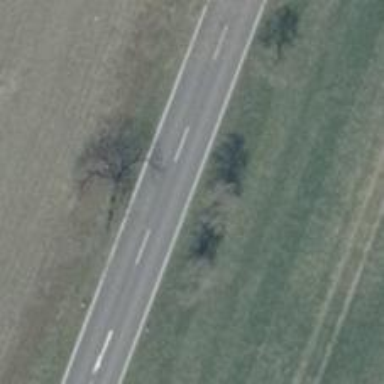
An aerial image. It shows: Avenue lined with deciduous broadleaved trees.